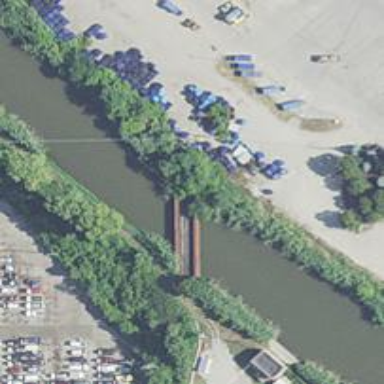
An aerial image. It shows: Abandoned railway bridge.